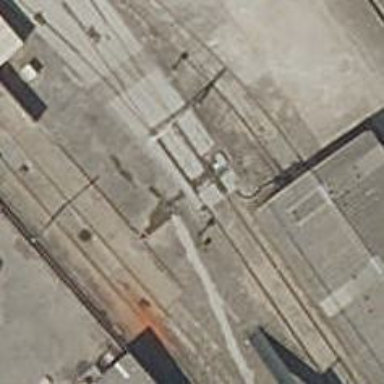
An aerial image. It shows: Railway switch.